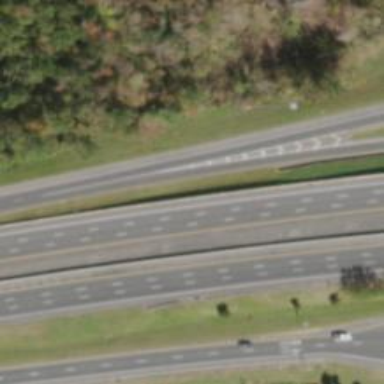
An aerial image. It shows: Asphalt motorway link.